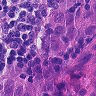
Metastatic tissue present: yes